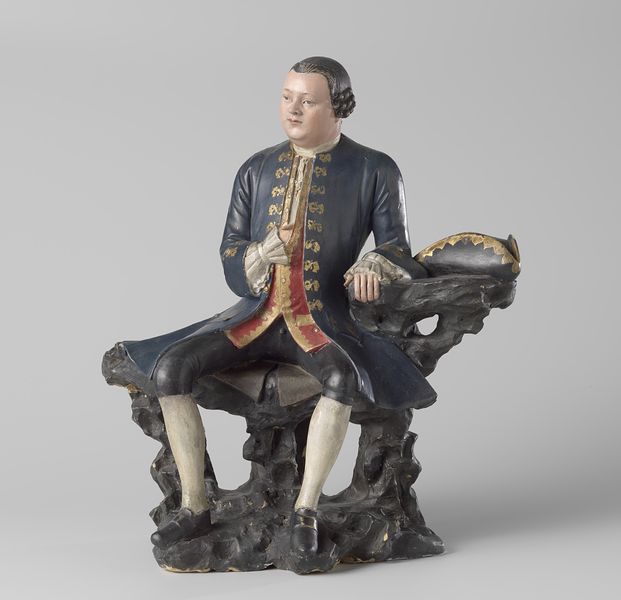
Titel: Nederlandse koopman, wellicht Andreas Everardus van Braam Houckgeest
Künstler: Chitqua
Standort: Amsterdam
Institution: Rijksmuseum
Schlagwörter: assis